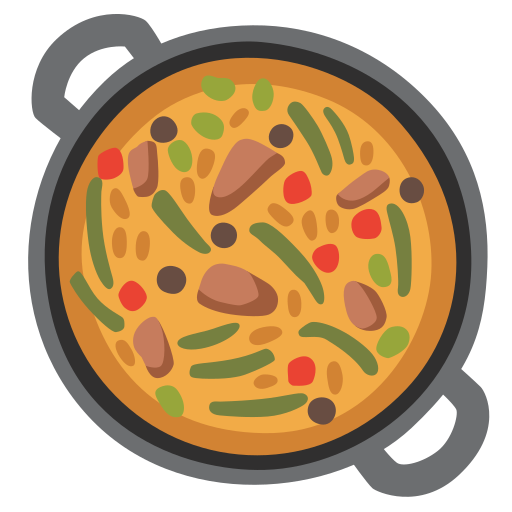
Emoji: 🥘